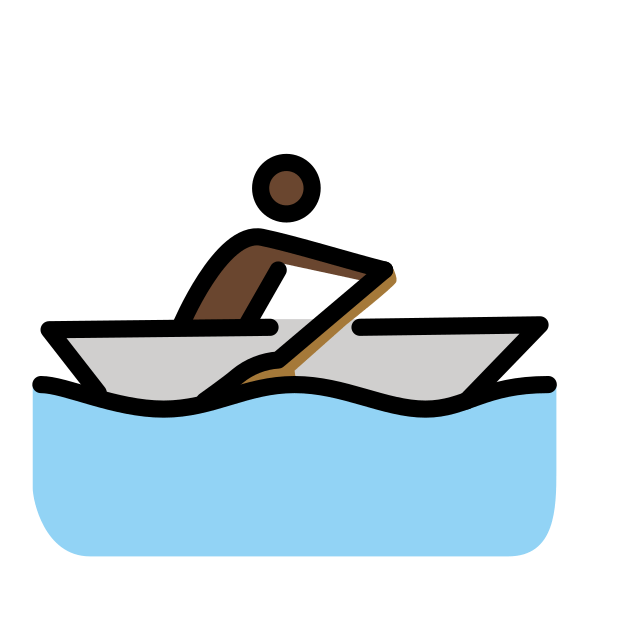
man rowing boat: dark skin tone